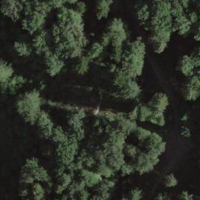
EUNIS habitat code: 44
Species observed at this site:
Corylus avellana
Sorbus aucuparia